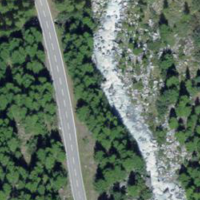
EUNIS habitat code: 31
Species observed at this site:
Achillea erba-rotta
Sempervivum montanum